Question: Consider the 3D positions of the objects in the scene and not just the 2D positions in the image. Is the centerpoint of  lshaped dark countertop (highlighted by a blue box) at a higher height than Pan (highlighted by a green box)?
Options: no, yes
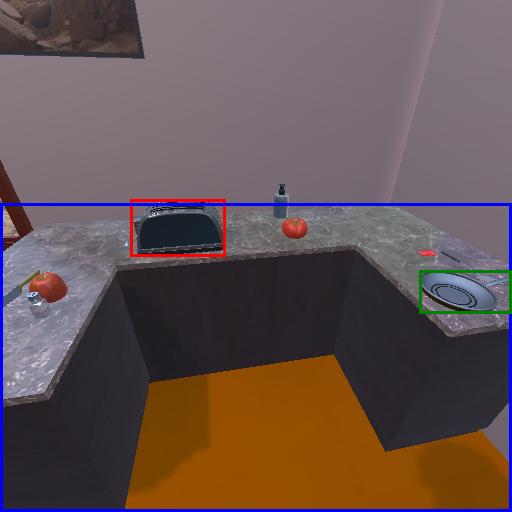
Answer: no